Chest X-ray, PA view. Patient: 51 years old, sex M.
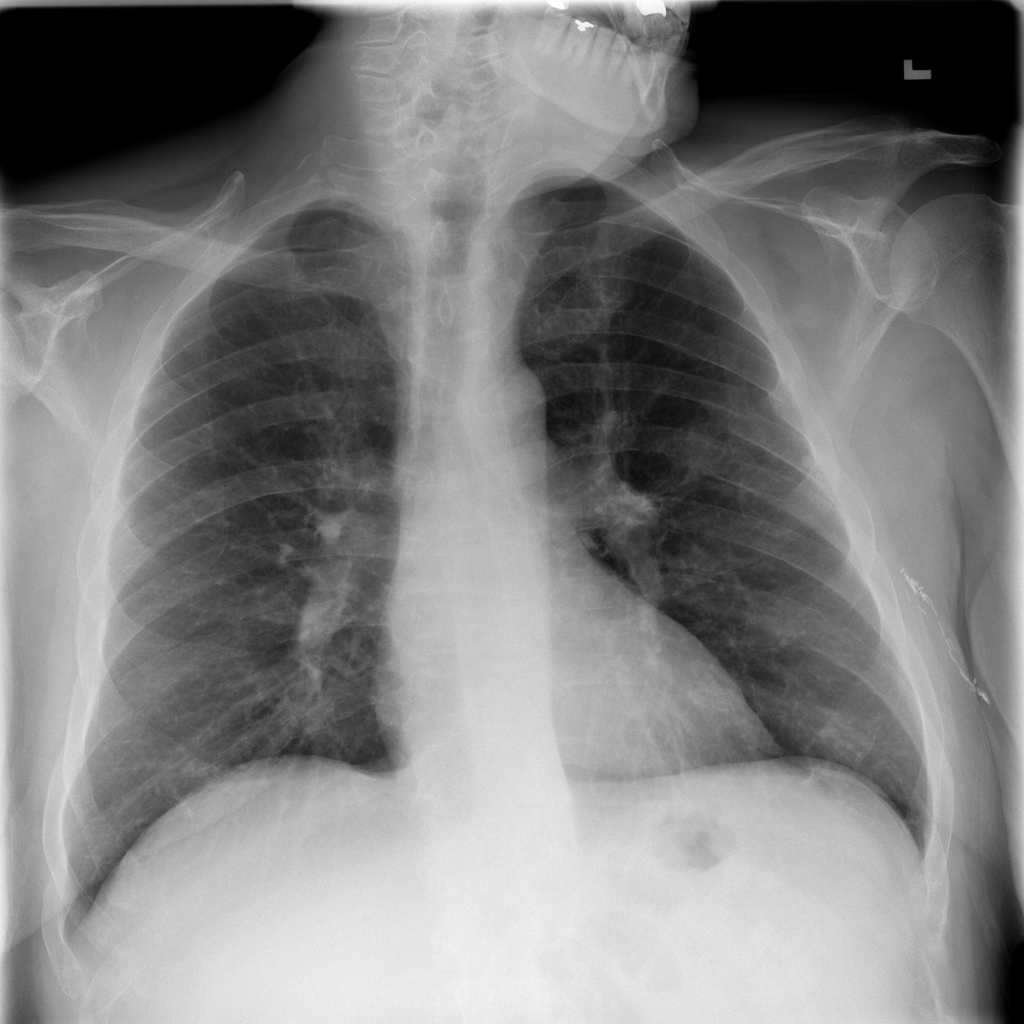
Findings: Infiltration